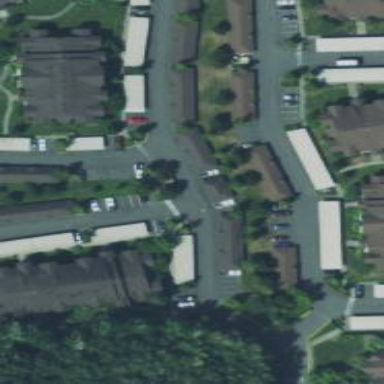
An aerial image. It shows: Living street.